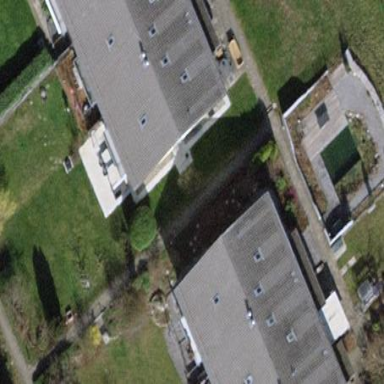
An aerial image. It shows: Terrace building.